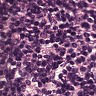
Metastatic tissue present: no